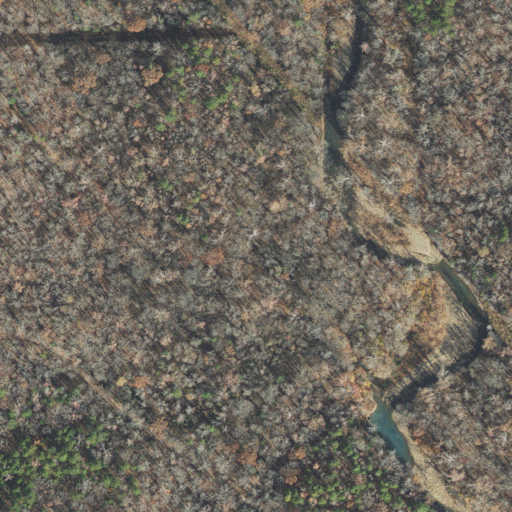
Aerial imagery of valley in Arkansas named Linsey Hollow containing deciduous forest, open development, and mixed forest